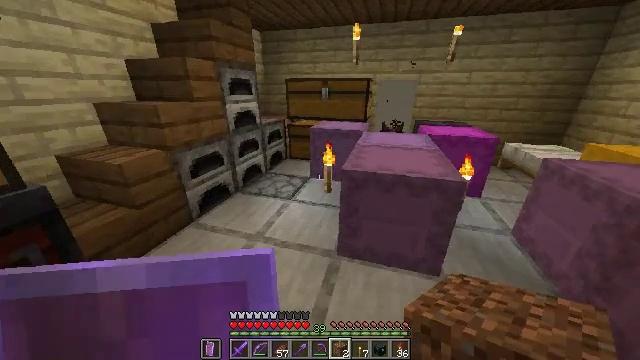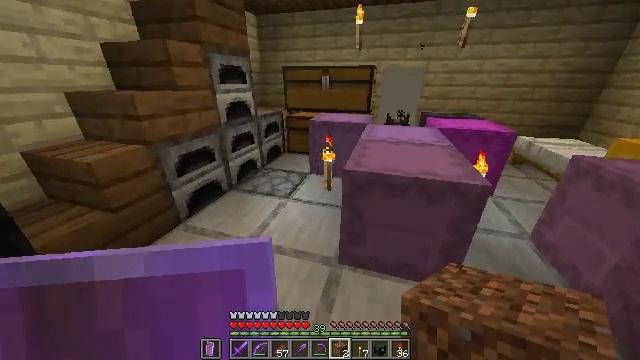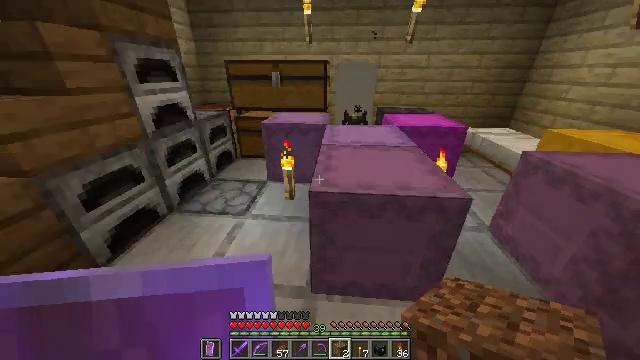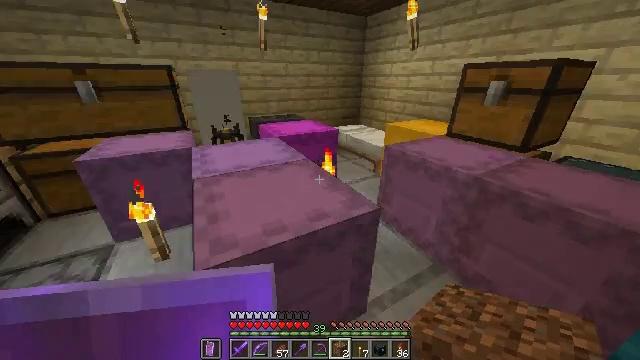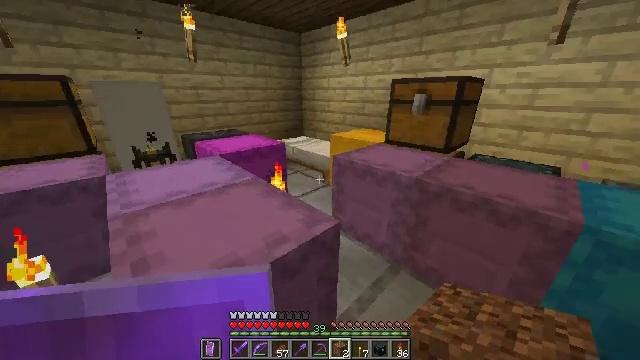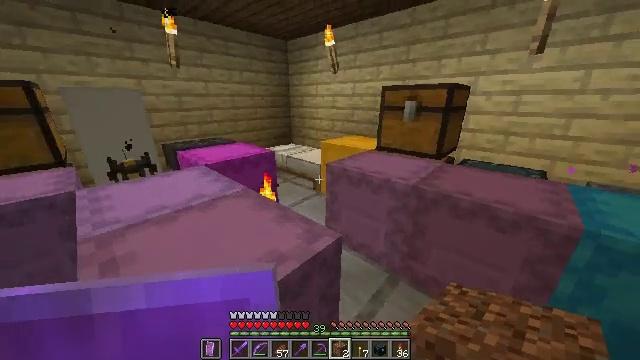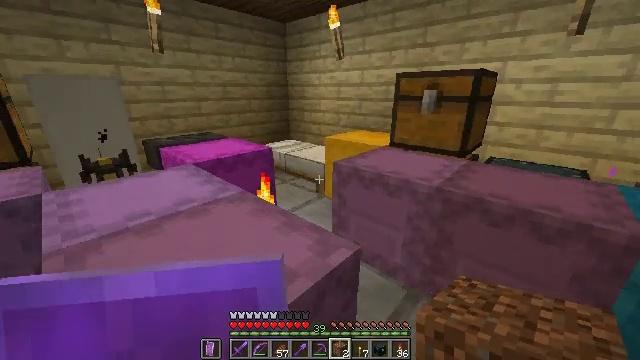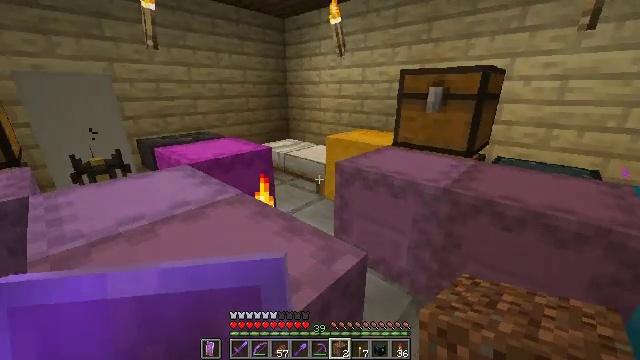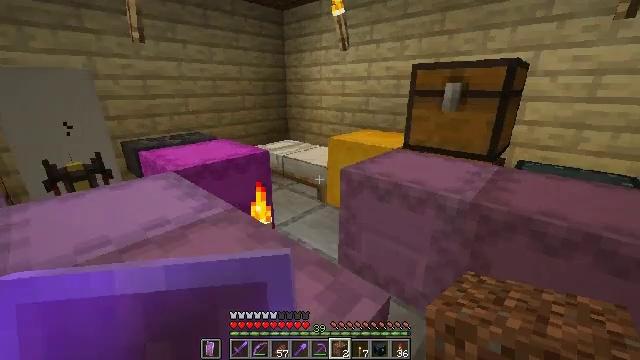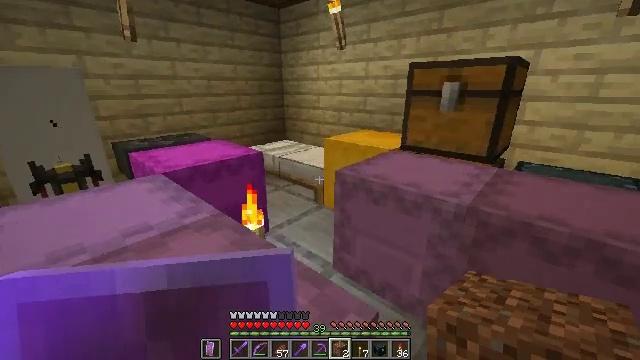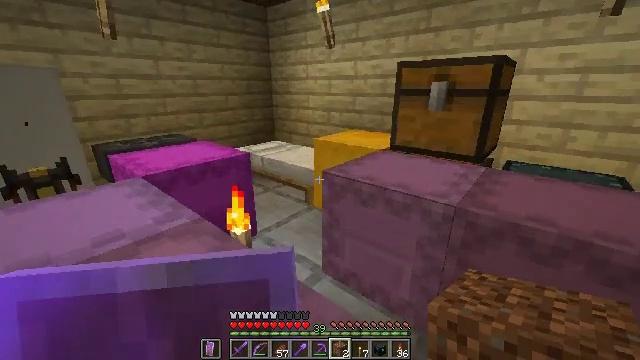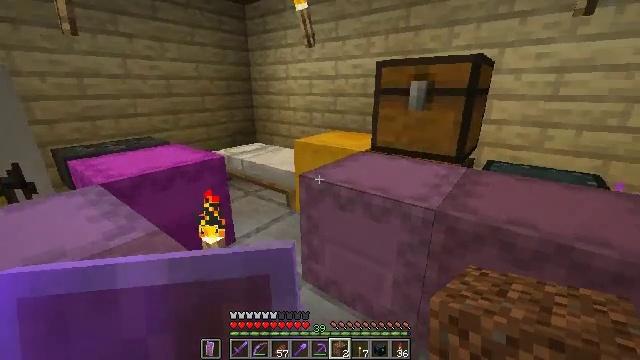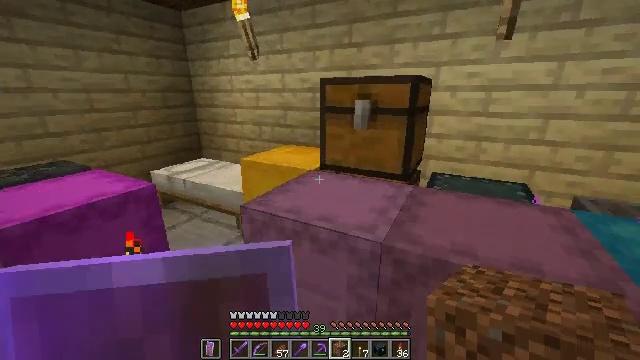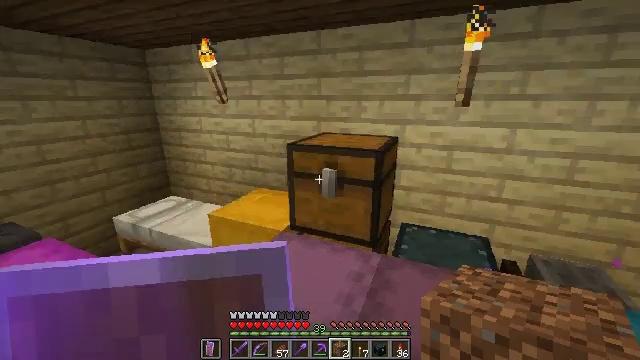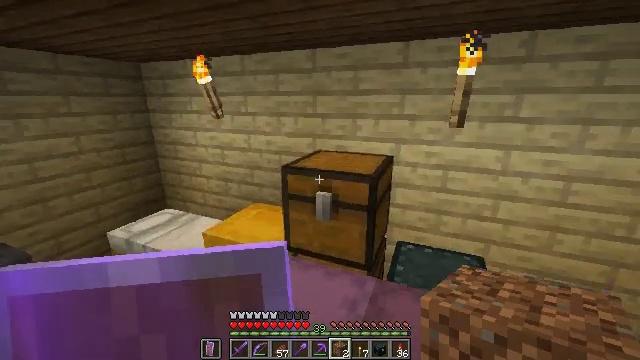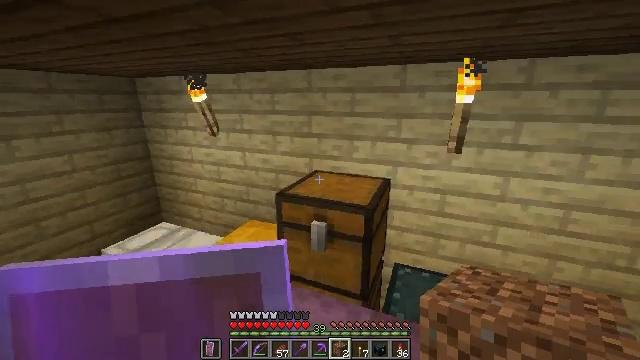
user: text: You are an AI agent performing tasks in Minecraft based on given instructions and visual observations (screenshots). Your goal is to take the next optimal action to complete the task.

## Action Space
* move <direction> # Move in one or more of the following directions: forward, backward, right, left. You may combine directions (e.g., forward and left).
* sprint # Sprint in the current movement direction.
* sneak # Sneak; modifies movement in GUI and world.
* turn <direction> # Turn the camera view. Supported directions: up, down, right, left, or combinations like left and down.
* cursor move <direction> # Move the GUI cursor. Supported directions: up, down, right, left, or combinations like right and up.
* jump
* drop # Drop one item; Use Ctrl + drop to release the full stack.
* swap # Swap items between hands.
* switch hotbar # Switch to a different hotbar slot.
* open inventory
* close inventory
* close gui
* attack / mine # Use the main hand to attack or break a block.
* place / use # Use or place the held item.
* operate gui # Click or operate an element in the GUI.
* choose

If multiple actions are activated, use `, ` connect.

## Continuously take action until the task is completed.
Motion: motion action
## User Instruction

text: Interact with a furnace to make glass.
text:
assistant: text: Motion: move forward, sprint, turn down
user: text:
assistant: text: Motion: move forward, turn right and down
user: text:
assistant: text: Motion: move forward, turn right and up
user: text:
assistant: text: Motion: turn right and up
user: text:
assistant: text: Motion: turn right and up
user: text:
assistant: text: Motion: no_op
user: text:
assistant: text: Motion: move forward
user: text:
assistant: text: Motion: move forward
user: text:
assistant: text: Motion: move forward
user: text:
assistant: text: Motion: move forward, turn right
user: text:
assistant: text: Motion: move forward, turn right
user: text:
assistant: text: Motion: move forward, turn right and up, jump
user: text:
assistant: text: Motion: move forward, turn right and up, jump
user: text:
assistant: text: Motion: move forward, jump
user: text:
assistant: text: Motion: move forward, jump
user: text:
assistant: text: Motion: move forward
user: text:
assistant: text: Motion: move forward
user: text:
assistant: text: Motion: move forward
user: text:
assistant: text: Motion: no_op
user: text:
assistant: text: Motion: no_op
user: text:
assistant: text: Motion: no_op
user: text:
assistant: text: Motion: turn down
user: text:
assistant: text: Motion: turn down
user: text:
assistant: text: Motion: turn down
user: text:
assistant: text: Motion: use / place
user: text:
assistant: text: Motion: use / place
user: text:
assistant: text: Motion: use / place
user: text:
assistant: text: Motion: no_op
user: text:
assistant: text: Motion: no_op
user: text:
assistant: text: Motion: no_op